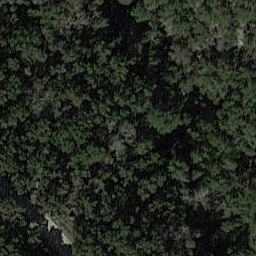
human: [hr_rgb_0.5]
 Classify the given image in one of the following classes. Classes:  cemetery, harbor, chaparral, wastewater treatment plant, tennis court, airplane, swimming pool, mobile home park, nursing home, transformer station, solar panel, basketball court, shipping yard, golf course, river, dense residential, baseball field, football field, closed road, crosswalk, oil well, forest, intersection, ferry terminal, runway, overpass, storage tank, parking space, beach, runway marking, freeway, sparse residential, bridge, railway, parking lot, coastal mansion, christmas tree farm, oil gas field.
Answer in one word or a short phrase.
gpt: forest